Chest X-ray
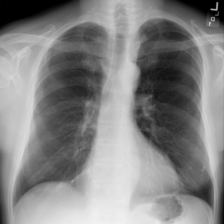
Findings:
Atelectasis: negative
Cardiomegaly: negative
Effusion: negative
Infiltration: negative
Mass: negative
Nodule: negative
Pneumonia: negative
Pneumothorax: negative
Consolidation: negative
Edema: negative
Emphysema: negative
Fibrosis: negative
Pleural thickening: negative
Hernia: negative